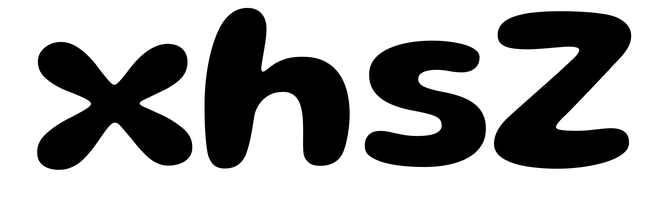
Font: Gluten_SemiBold